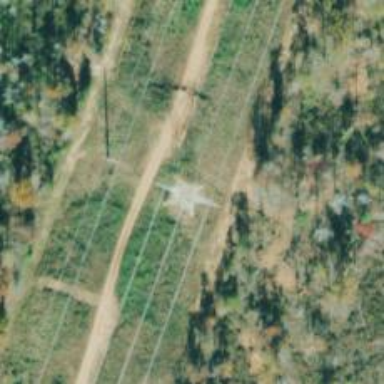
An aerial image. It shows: Lattice structure tower used for power transmission.